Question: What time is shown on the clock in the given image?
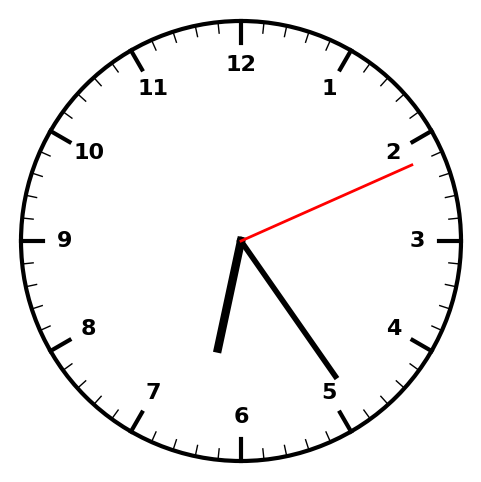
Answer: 06:24:11